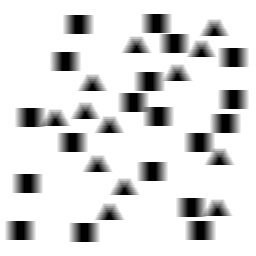
Squares: 19
Triangles: 13
Stars: 0
Total shapes: 32